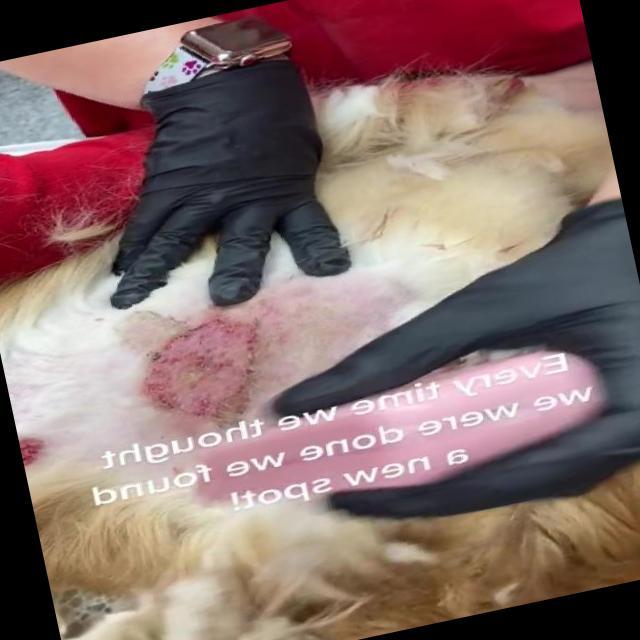
Canine dermatitis — inflammation of the skin presenting with erythema, pruritus, papules, and excoriation. May be allergic, contact, or atopic in origin.